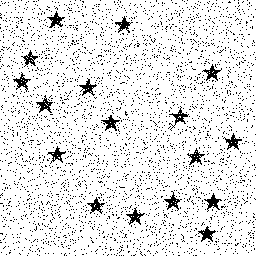
Squares: 0
Triangles: 0
Stars: 17
Total shapes: 17